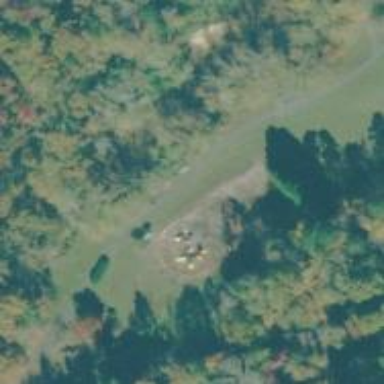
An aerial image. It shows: Disc golf tee area.